Identify the transformations in the second image compared to the first.
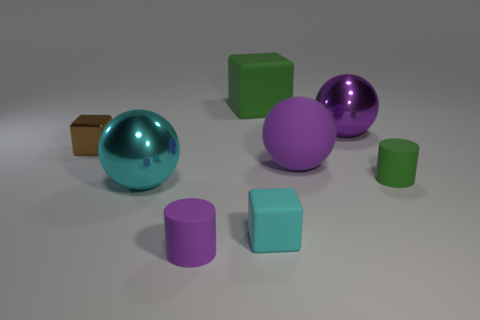
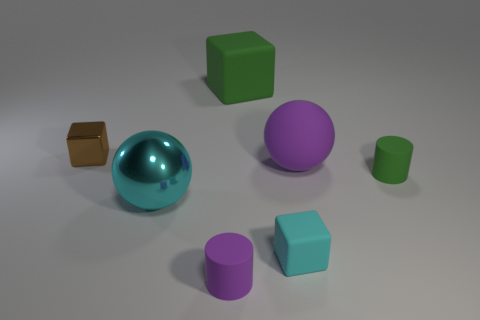
the big purple shiny thing is missing
the large purple shiny sphere that is right of the green cube is missing
the large purple shiny sphere to the right of the matte ball has disappeared